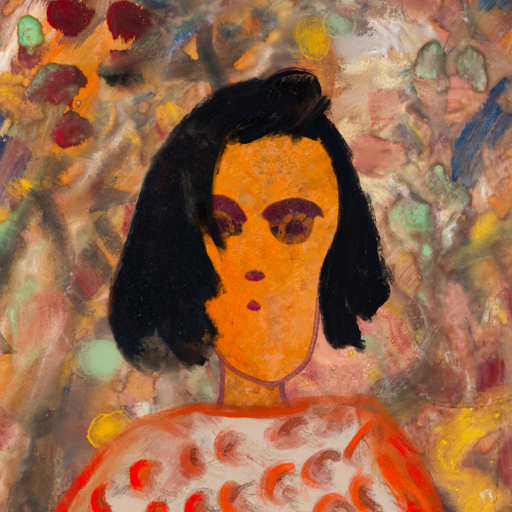
Background: Mother_And_Son_Mother, Head And Neck Front: Hypocrite, Face Front: Doll, Bust: Rupkatha, Hair Front: Mosgoul, Head Accessory: Blank, Second Necklace: Blank, Necklace: Blank, Baby: Blank